Interaction volume radius: 5 \u00c5
Interaction volume height: 10 \u00c5
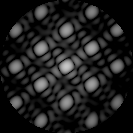
Disorder parameter: 0.04726